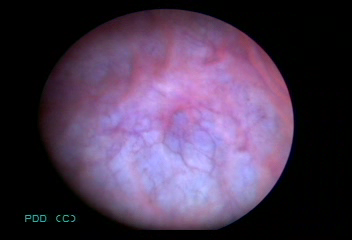
Modality: BLC
Class: Normal mucosa
Bladder cancer association: No